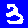
Digit: 3